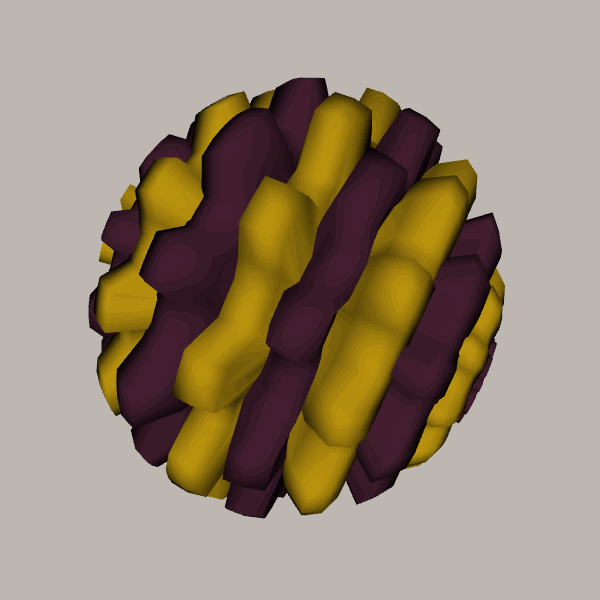
Background: light